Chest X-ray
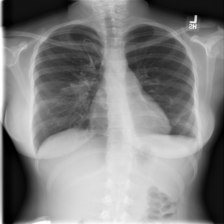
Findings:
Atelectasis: negative
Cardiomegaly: negative
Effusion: negative
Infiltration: negative
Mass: negative
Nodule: negative
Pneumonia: negative
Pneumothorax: negative
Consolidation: negative
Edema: negative
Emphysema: negative
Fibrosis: negative
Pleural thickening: negative
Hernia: negative